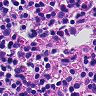
Metastatic tissue present: no